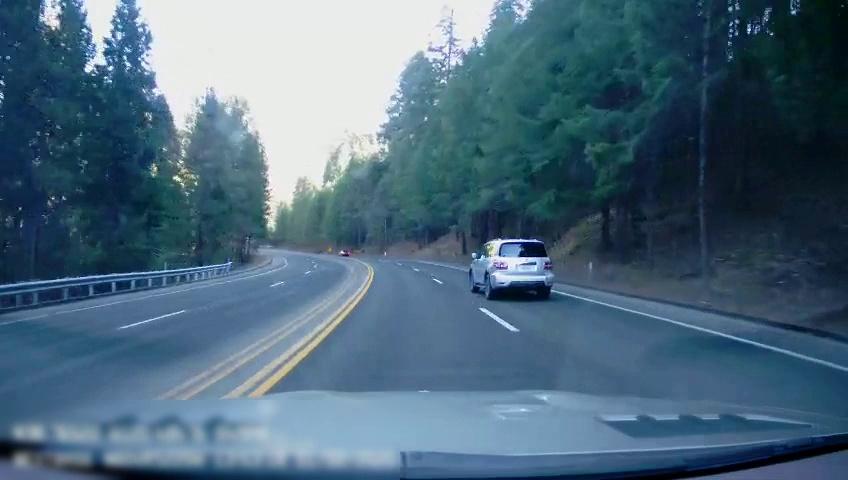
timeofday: Day
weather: Sunny
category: Drivable Space
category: Vehicles | Car
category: Vehicles | SUV
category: Lanes | Current Lane
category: Lanes | Alternate Lane
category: Lanes | Current Lane
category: Lanes | Alternate Lane
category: Lanes | Opposite Lane
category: Lanes | Opposite Lane
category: Lanes | Opposite Lane
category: Lanes | Opposite Lane